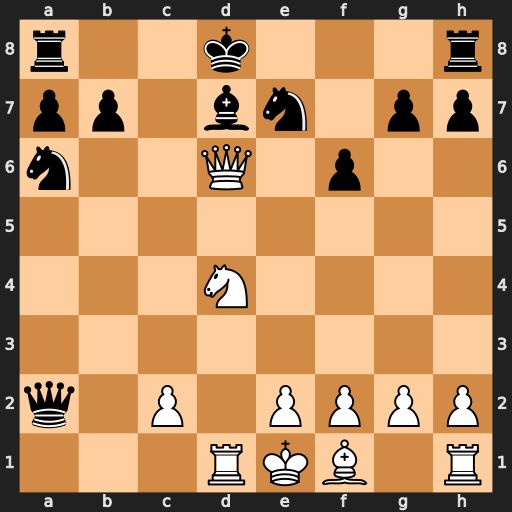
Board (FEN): r2k3r/pp1bn1pp/n2Q1p2/8/3N4/8/q1P1PPPP/3RKB1R
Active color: w
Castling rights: K
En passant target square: -
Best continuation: Nc6+ Nxc6 Qxd7#